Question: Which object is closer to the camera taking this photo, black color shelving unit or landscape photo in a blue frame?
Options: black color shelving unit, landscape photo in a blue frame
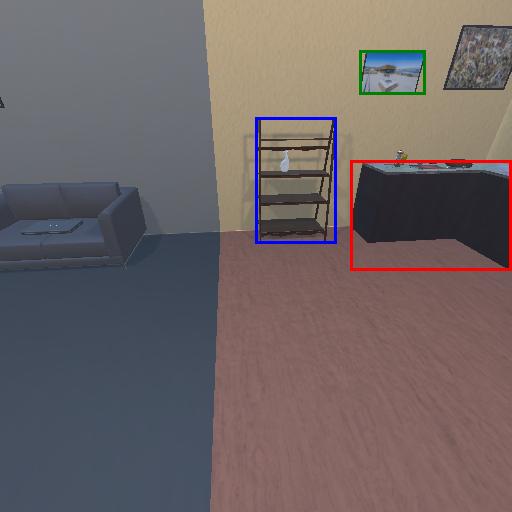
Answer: black color shelving unit